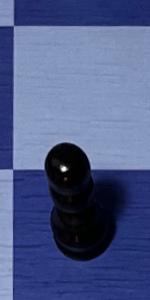
Label: Pawn_Black